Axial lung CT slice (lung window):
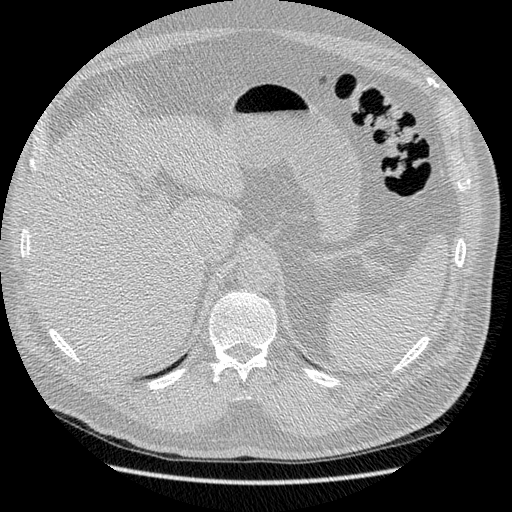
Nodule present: no